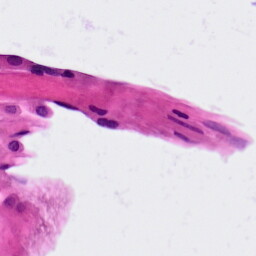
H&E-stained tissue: Lung